Question: I'm having a bit of a problem. My application is going to use a lot of outside resources for buttons, backgrounds, fields, etc,. The problem is I want it to fit every size phone.
If I have an image 500x500 it won't automatically scale to fit a phone that's say 700x800. What are some common fixes for this type of problem?
EDIT:
'''
<FrameLayout xmlns:android="http://schemas.android.com/apk/res/android"
xmlns:tools="http://schemas.android.com/tools"
android:layout_width="match_parent"
android:layout_height="match_parent"
android:paddingBottom="@dimen/activity_vertical_margin"
android:paddingLeft="@dimen/activity_horizontal_margin"
android:paddingRight="@dimen/activity_horizontal_margin"
android:paddingTop="@dimen/activity_vertical_margin"
tools:context=".MainActivity" >
<ImageView
android:layout_width="fill_parent"
android:layout_height="fill_parent"
android:scaleType="fitXY"
android:src="@drawable/blue_bg_login" />
</FrameLayout>
'''

From the image you really can't see, but it has a border around the image, in any size phone resolution. The blue should be the width of the grey up top.
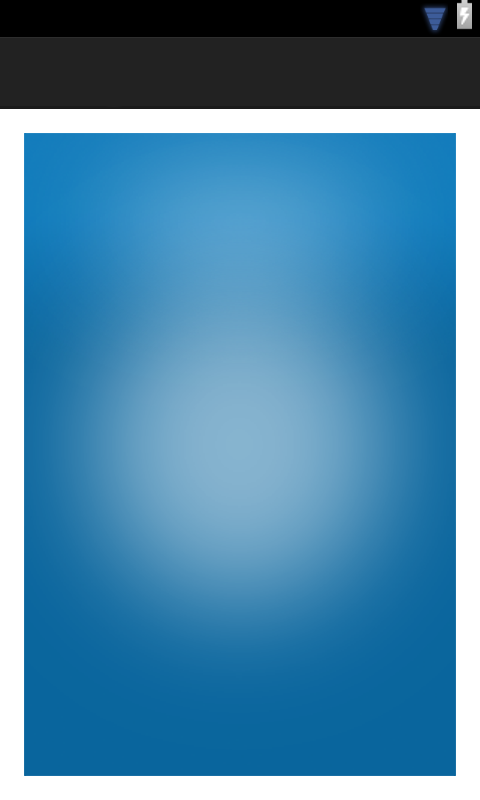
Answer: In your 'FrameLayout' add 'android:background="@drawable/ic_launcher"'.